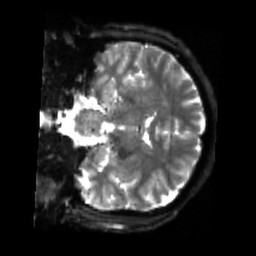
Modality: sbref
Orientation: coronal
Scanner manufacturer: siemens
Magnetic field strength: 3 T
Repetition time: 4 s
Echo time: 0.0594 s